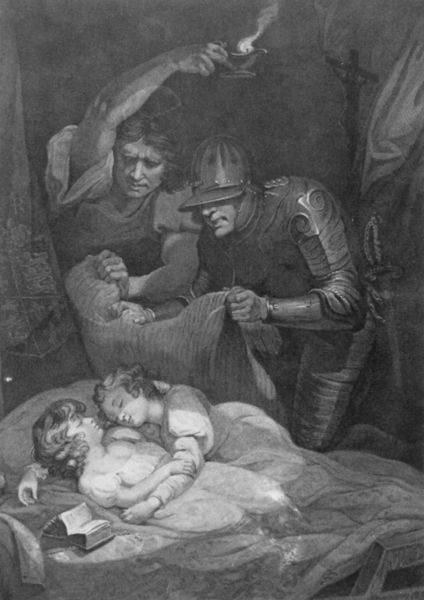
Titel: The Tower. The Royal Children; Dighton and Forrest, the Murderers
Künstler: James Northcote
Schlagwörter: schlaf, weiß, menschen, bewegung, lampe, licht, männer, nacht, schwarz, bibel, mord, bild, rauch, haare, decke, leuchte, kinder, liegen, schlafen, schlafend, graphik, bett, geschwister, tusche, flamme, buch, kreuz, kohle, schwarzweiss, stich, raub, schwert, soldat, helm, ritter, rüstung, wappen, öllampe, christlich, icht, lager, zeichung, lampfe, soldatr, wegziehen, akinder, schladen, soldatmann